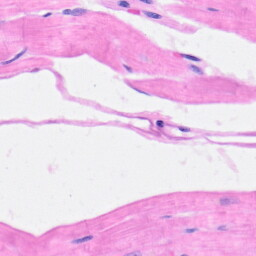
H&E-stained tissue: Heart